Aerial crown-view tile of a tropical tree (Barro Colorado Island, Panama), acquired 20240813:
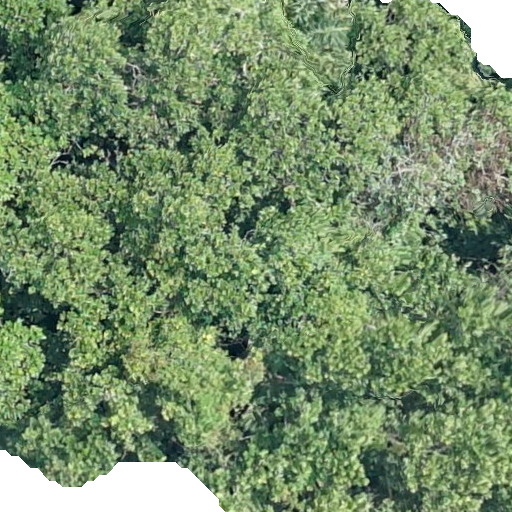
Species: Anacardium excelsum
GBIF accepted scientific name: Anacardium excelsum
Crown area: 591.276 m²